Question: I am trying to generate a PDF using the jsPDF library (<URL> from within a mobile Cordova app. I am currently testing the app on an Android 4.0.4 device but it also needs to run on Windows mobile 8. The text in the PDF document is shown correctly however any images are scrambled. See image below

I did find this page (<URL> but the author never posted the follow-up. Has anyone been able to use jsPDF with Cordova and properly add images to the generated PDF? My code is below, any assistance or advice would be greatly appreciated.
'''
function demoReceipt() {
var img = new Image();
img.onError = function() {
alert('Cannot load image: "' + url + '"');
};
img.onload = function() {
createPdf2(img);
};
img.src = 'img/testlogo.png';
}
function createPdf2(myLogo) {
// var doc = new jsPDF('p', 'pt', 'jontype');
var doc = new jsPDF('p', 'pt', 'letter');
doc.setProperties({
title : 'Fueling Receipt',
author : 'Jon Hoffman',
creater : 'Jon Hoffman'
});
doc.addImage(myLogo, 'PNG', 5, 5, 140, 30);
doc.setFontSize(12);
doc.text(10, 40, 'Sample PDF receipt');
doc.setFontSize(8);
doc.text(10, 45, 'Smaller text - new');
var pdfOutput = doc.output();
//NEXT SAVE IT TO THE DEVICE'S LOCAL FILE SYSTEM
//Requires cordova plugin add org.apache.cordova.file
console.log("file system...");
window.requestFileSystem(LocalFileSystem.PERSISTENT, 0, function(fileSystem) {
console.log(fileSystem.name);
console.log(fileSystem.root.name);
console.log(fileSystem.root.fullPath);
fileSystem.root.getDirectory("myPDFs", {
create : true,
exclusive : false
}, function(dir) {
fileSystem.root.getFile("myPDFs/test.pdf", {
create : true
}, function(entry) {
var fileEntry = entry;
console.log(entry);
entry.createWriter(function(writer) {
writer.onwrite = function(evt) {
console.log("write success");
};
console.log("writing to file");
writer.write(pdfOutput);
}, function(error) {
console.log(error);
});
}, function(error) {
console.log(error);
});
}, function(error) {
});
}, function(event) {
console.log(evt.target.error.code);
});
}
'''
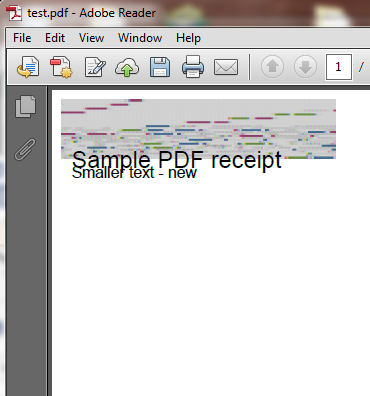
Answer: I solved the issue with help from this blog post: <URL> however the solution is pretty much the same.
First off, in the version from MyRio, you can get the PDF generation working without fixing the Blob issue noted in Igor's post. All you need is to generate the PDF output by calling "doc.ouput()" and then save it using the Cordova filesystem plugin. So I thought I did not have to create the Blob (this is where I was wrong).
Igor (from the coderwall post) responded back to my question with some additional code but when I searched the jspdf.js file from MyRio version, I saw that the code (more compact version) was already in the code on lines 734 - 738:
'''
var data = buildDocument(), len = data.length,
ab = new ArrayBuffer(len), u8 = new Uint8Array(ab);
while(len--) u8[len] = data.charCodeAt(len);
return new Blob([ab], { type : "application/pdf" });
'''
But I also notice that the blob creation code that Igor fixed in his initial post was at the end of this block of code. So I commented out the "return new Blob([ab], { type : "application/pdf"});" line and put in the following code from Igor's post with minor variable name changes:
'''
try
{
var blob = new Blob([ab], {type: "application/pdf"});
console.debug("case 1");
return blob;
}
catch (e)
{
window.BlobBuilder = window.BlobBuilder ||
window.WebKitBlobBuilder ||
window.MozBlobBuilder ||
window.MSBlobBuilder;
if (e.name == 'TypeError' && window.BlobBuilder)
{
var bb = new BlobBuilder();
bb.append(ab);
console.debug("case 2");
return bb.getBlob("application/pdf");
}
else if (e.name == "InvalidStateError")
{
// InvalidStateError (tested on FF13 WinXP)
console.debug("case 3");
return new Blob([ab], {type: "application/pdf"});
}
else
{
// We're screwed, blob constructor unsupported entirely
console.debug("Errore");
}
}
'''
Then when I generate that pdfOutput, in my code, I changed
'''
var pdfOutput = doc.output();
'''
to
'''
var pdfOutput = doc.output("blob");
'''
and it worked.
I hope this post is able to help out others experiencing the same issues.